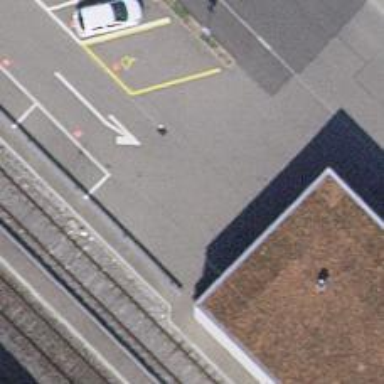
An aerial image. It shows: Road serving as parking aisle.